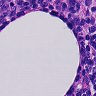
Metastatic tissue present: no